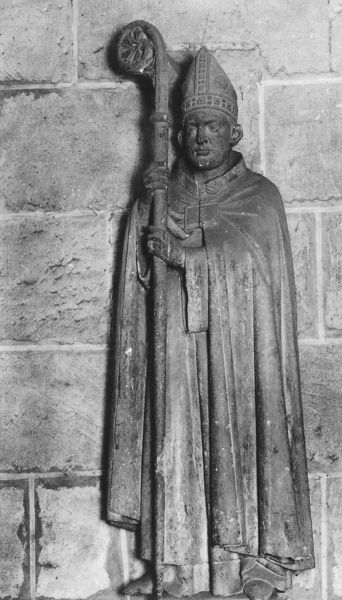
Titel: Bischof aus dem Westflügel des Kreuzgangs
Standort: Burgos, Kathedrale, Kreuzgang (EU - E)
Schlagwörter: hand, mann, umhang, weiß, finger, hut, marmor, mund, nase, ohr, schwarz, anzug, mütze, wand, augen, falten, gesicht, kleidung, stehen, stein, steine, ärmel, hände, kirche, figur, geistlicher, gewand, kutte, mantel, stehend, kinn, skulptur, statue, füße, man, stab, mauer, bischof, papst, detail, robe, metall, bildhauerei, foto, fotografie, fugen, fuss, denkmal, schwarzweiß, heiliger, tiara, heilig, fot, bischofsstab, gesucht, sutane, cathedral